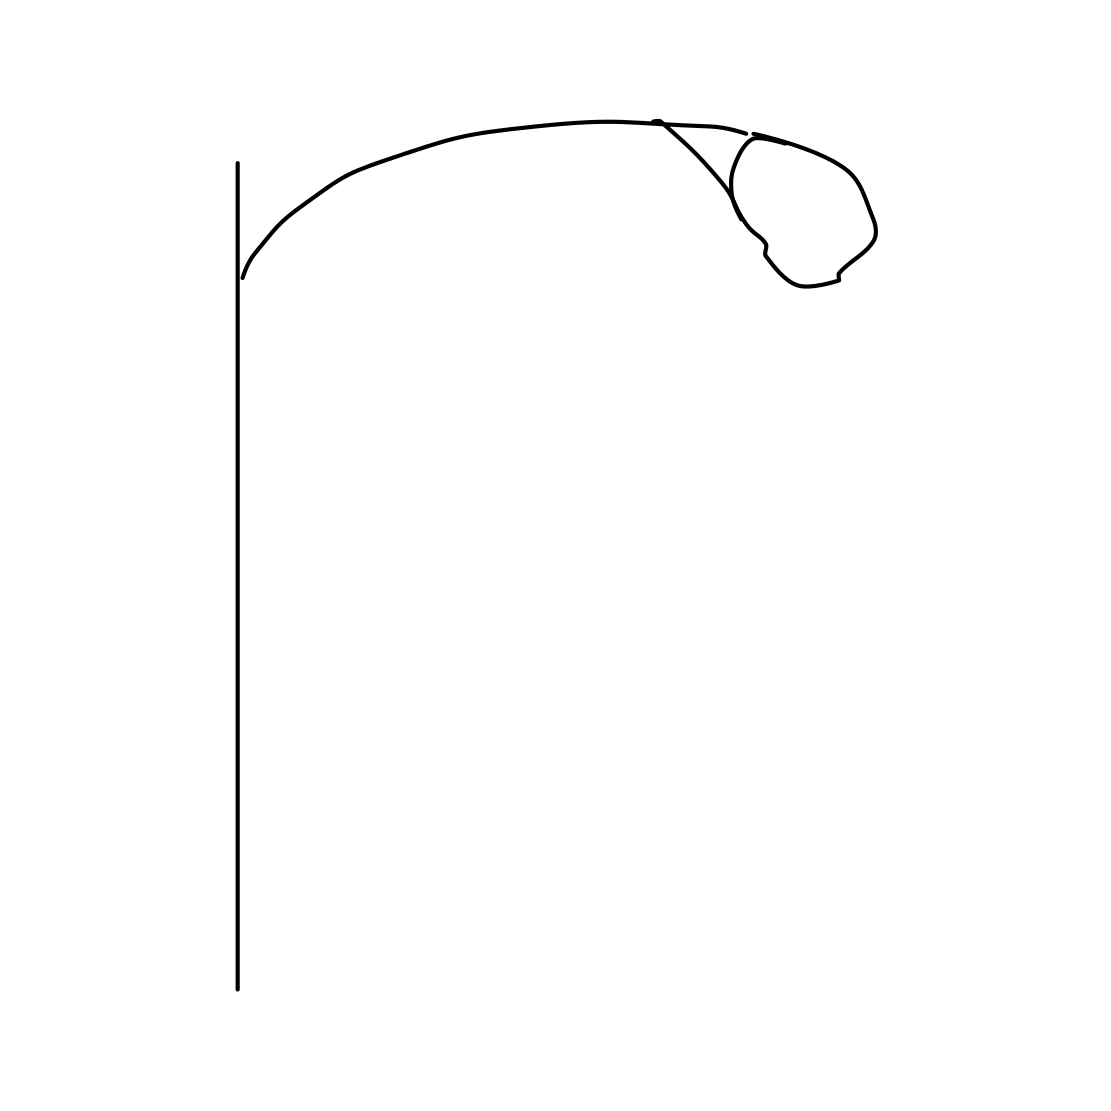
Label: streetlight